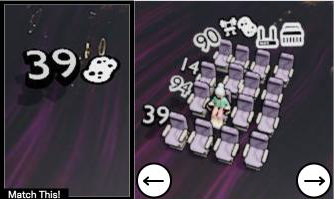
Task: seats
Answer: no